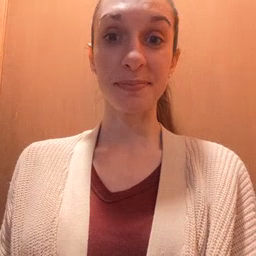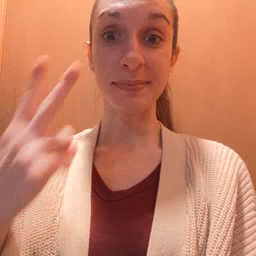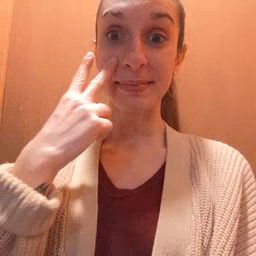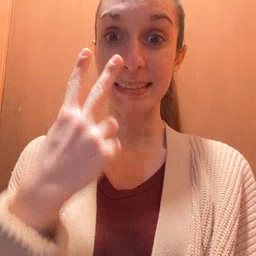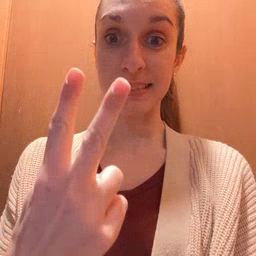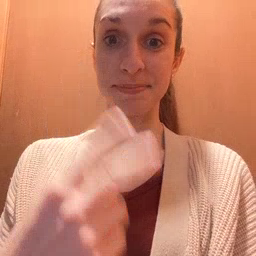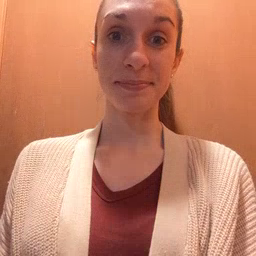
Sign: see